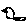
Label: bird